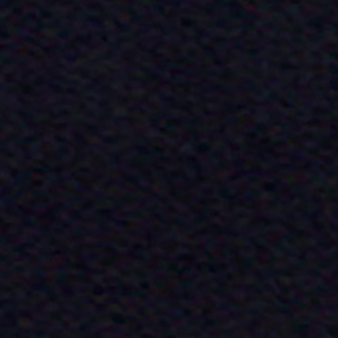
Label: other